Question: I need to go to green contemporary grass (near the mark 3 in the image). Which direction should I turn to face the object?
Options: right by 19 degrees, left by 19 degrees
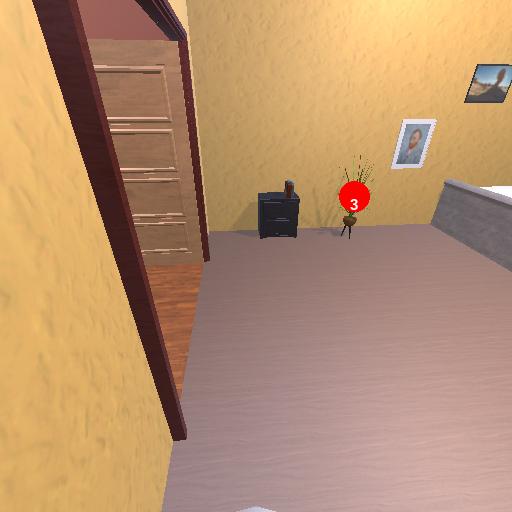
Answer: right by 19 degrees